Interaction volume radius: 10 \u00c5
Interaction volume height: 10 \u00c5
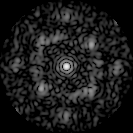
Disorder parameter: 0.5687